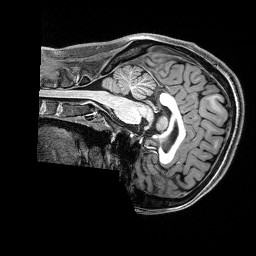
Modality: T1w
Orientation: sagittal
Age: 24
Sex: female
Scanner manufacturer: siemens
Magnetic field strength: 3 T
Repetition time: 2.8 s
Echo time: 0.00212 s